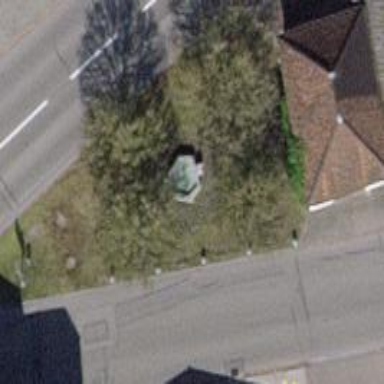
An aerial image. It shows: Beautiful fountain.